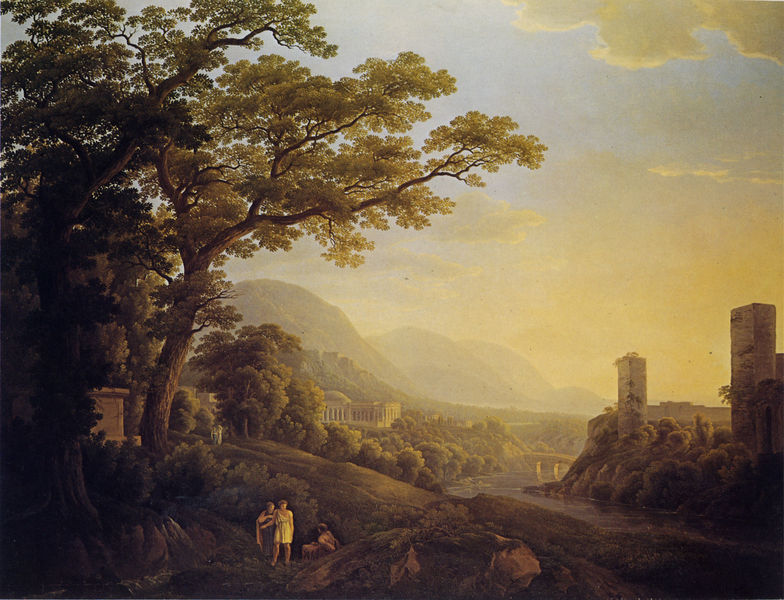
Titel: Heroische Landschaft
Künstler: Franz Kobell
Standort: Schweinfurt
Institution: Sammlung Georg Schäfer
Schlagwörter: baum, berg, blau, blätter, dunkel, felsen, gemälde, himmel, laub, mann, schatten, wasser, weiß, wolken, bäume, fluss, frauen, gelb, grün, impressionismus, landschaft, menschen, ocker, see, sitzen, ufer, äste, abend, braun, frau, hell, hintergrund, licht, männer, paris, schwarz, szene, säulen, ölbild, anlage, gebäude, gras, hund, rasen, schloss, tier, weg, wiese, wolke, beige, gespräch, leute, malerei, architektur, arm, arme, barock, mensch, stehen, stein, steine, bild, öl, ast, bach, dämmerung, ebene, ferne, horizont, hügel, morgen, natur, sonnenaufgang, stamm, weite, zweige, brücke, büsche, gehen, kirche, pfad, sonne, boden, figur, gold, haare, drei, klassizismus, paar, personen, blatt, person, tal, wald, boot, boote, turm, beine, bein, sommer, strand, liegen, ansicht, italien, man, zwei, abhang, warm, berge, bergig, fels, gebirge, hang, mauer, dunst, nebel, sonnenuntergang, vegetation, berglandschaft, schlucht, steil, idylle, rast, bank, figuren, kuppel, böschung, friedrich, romantik, strom, ölgemälde, constable, staffage, stämme, turner, robe, stimmung, junge, abendrot, bucht, spitzweg, ruine, schaf, antike, burg, türme, palast, spaziergang, wurzel, alpen, ideal, idyll, festung, idyllisch, lichtung, traum, ruinen, mythologie, altar, wurzeln, mauern, romantisch, toga, wanderer, griechisch, mythos, morgenrot, blattwerk, urwald, stadtmauer, poussin, stimmungsbild, claude, tempel, verblauung, temple, grüntöne, arkadien, heroische landschaft, postament, carl, david, klassik, hirten, athene, abendlicht, klassisch, flüsse, schinkel, tempelanlage, klassizistisch, pastorale, rhein, prospekt, dämerung, william, ideallandschaft, firmament, hugel, lorrain, wasswer, bege, brückwe, caspar, ideale landschaft, italiena, oden, steineb, freunde, giorgione, elegisch, millais, er, gebire, atmosphä, berggig